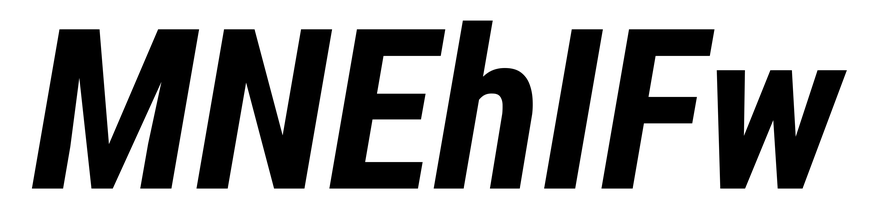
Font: Roboto-Italic_Condensed_Bold_Italic